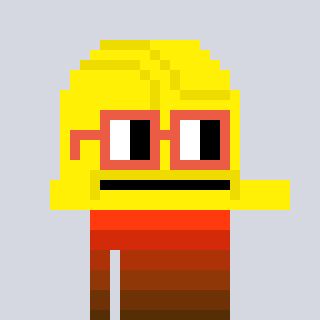
a pixel art character with square orange glasses, a construction helmet-shaped head and a bege-colored body on a cool background